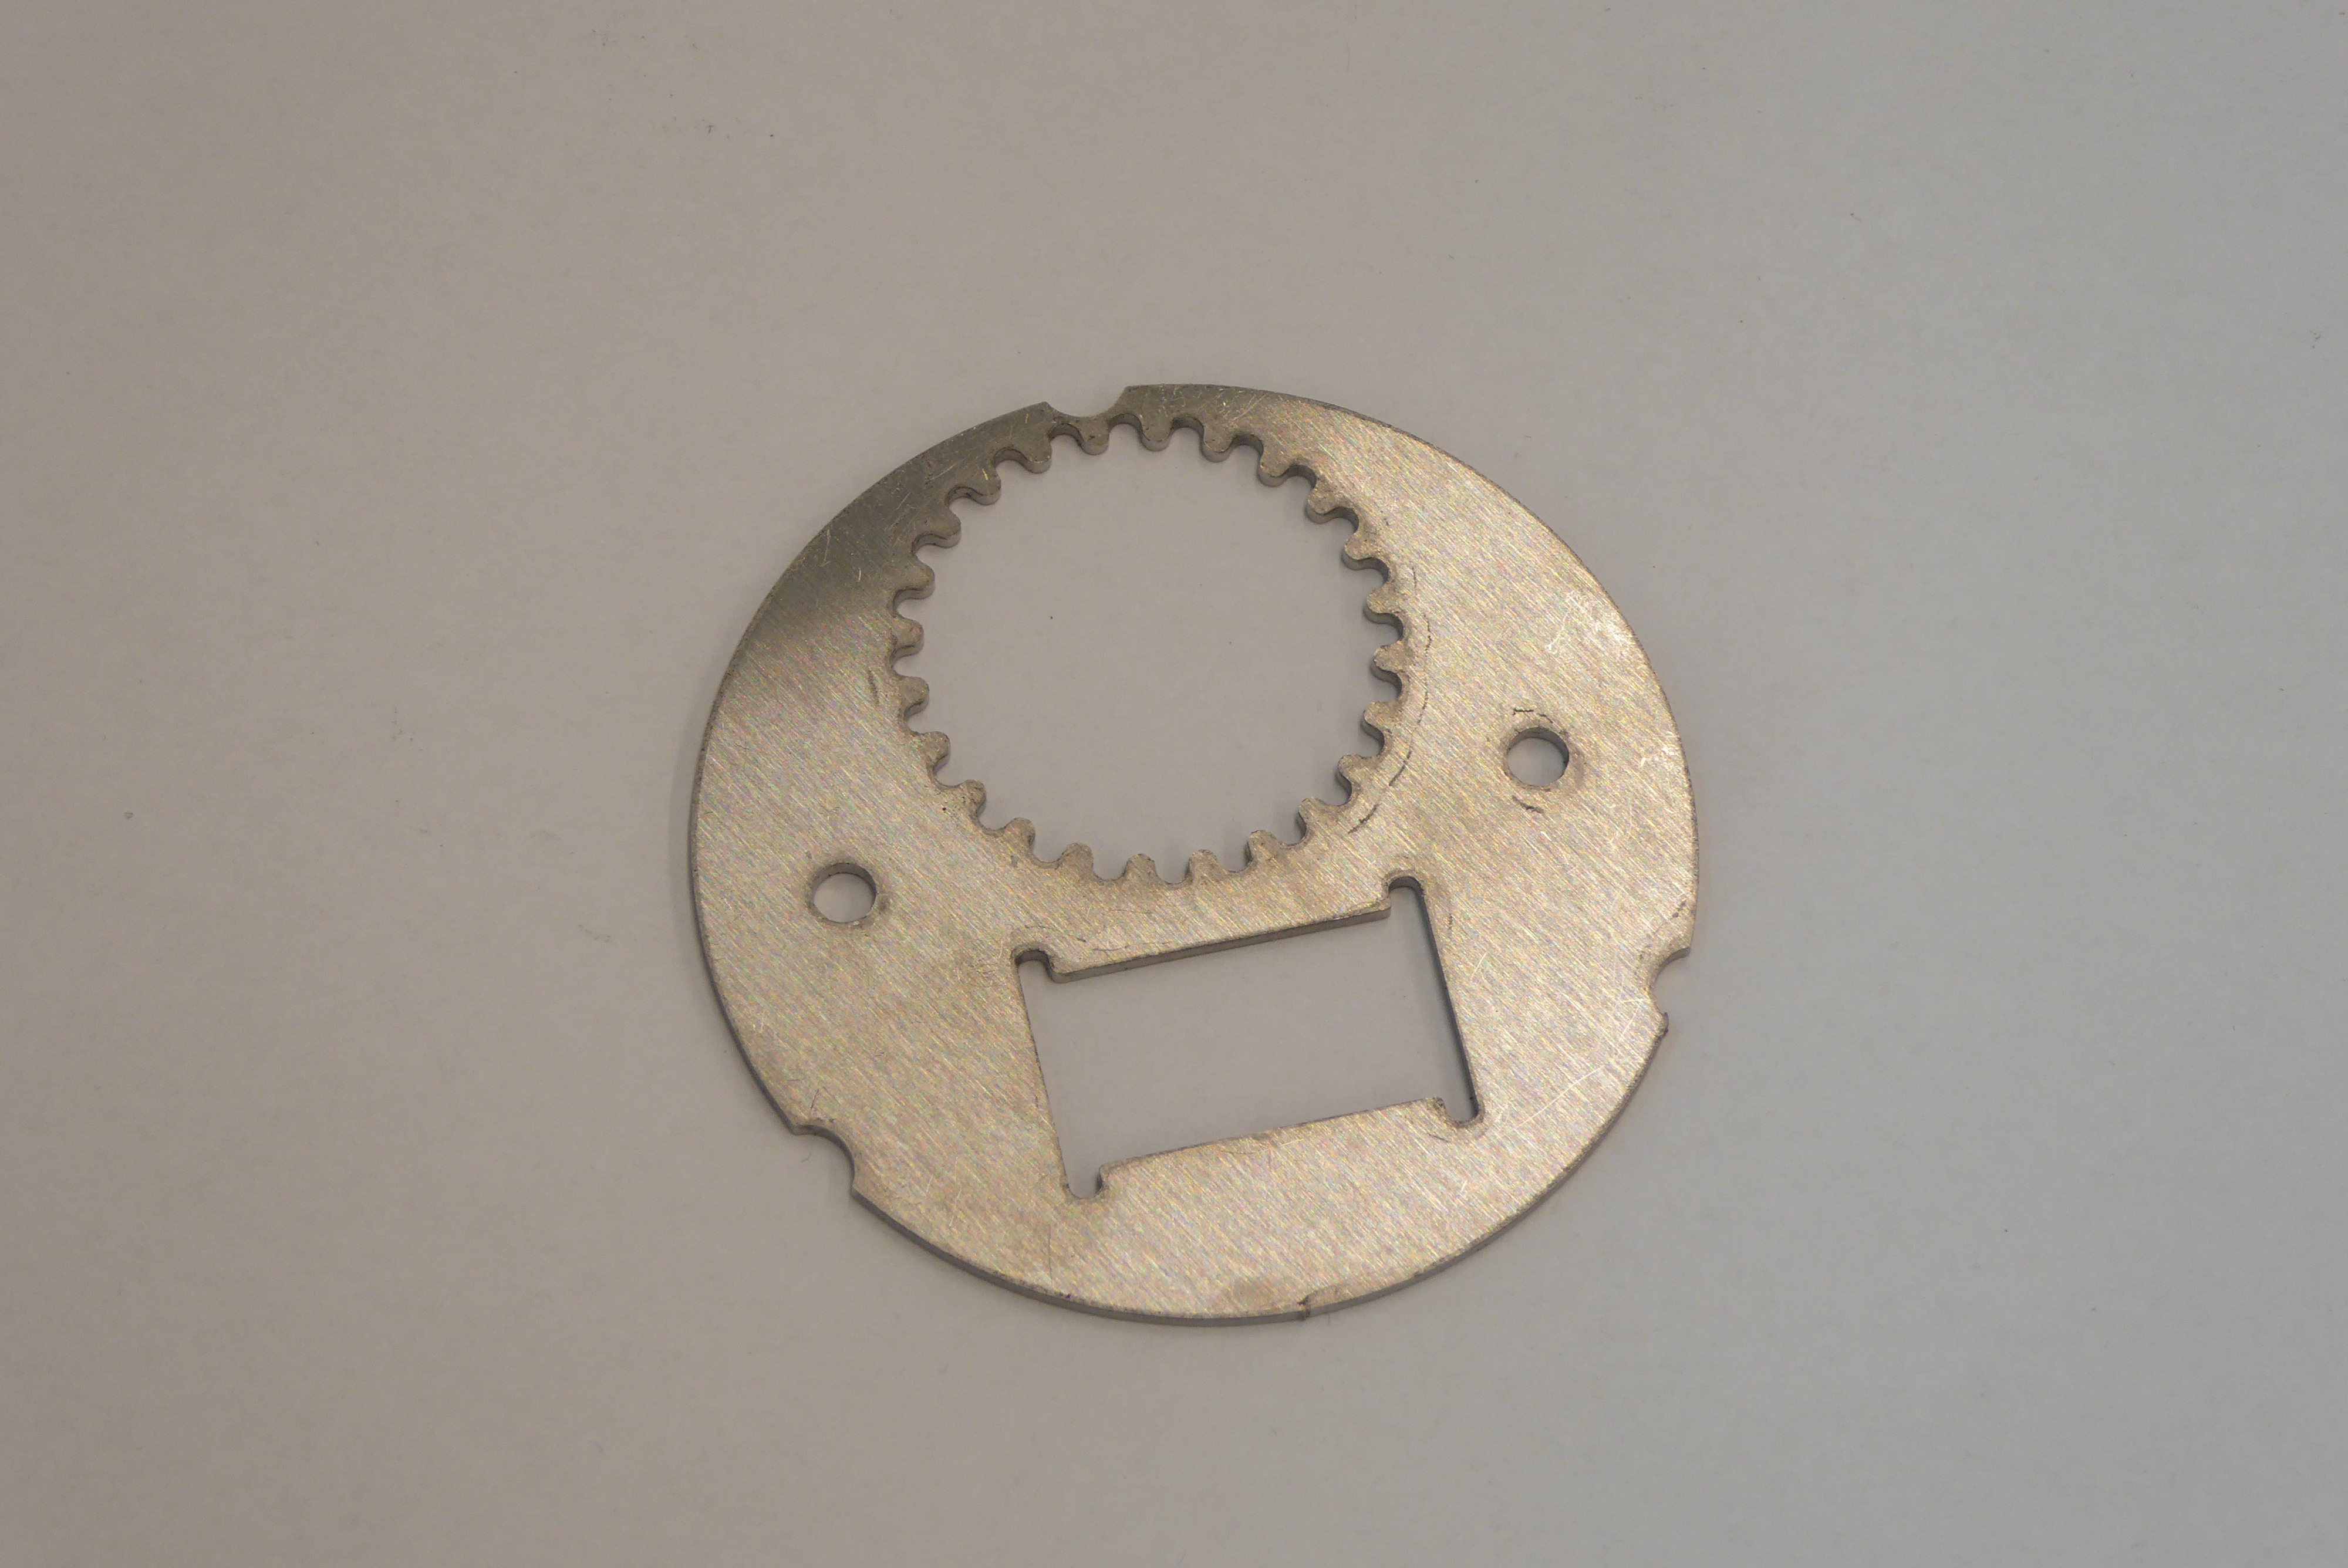
Label: Bottle Opener - Inlay